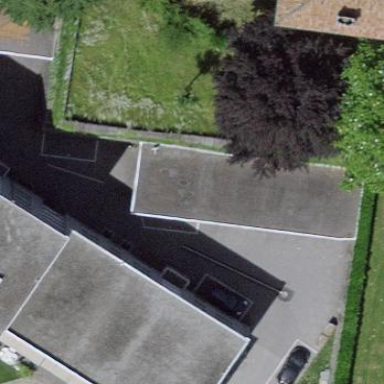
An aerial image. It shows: Garage building.